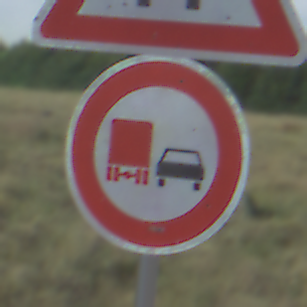
Verkehrszeichen: UeberholverbotKraftfahrzeuge
Zusatzzeichen oben: VerengteFahrbahn
Umgebung: Outdoor, Nature
Tageszeit: Night
Wetter: Clear
Licht: Natural
Jahreszeit: NotSpecified
Kontrast: HighContrast